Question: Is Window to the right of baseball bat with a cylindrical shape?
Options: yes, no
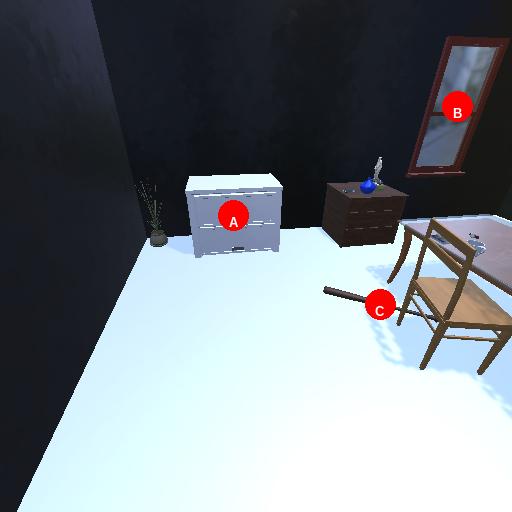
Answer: yes